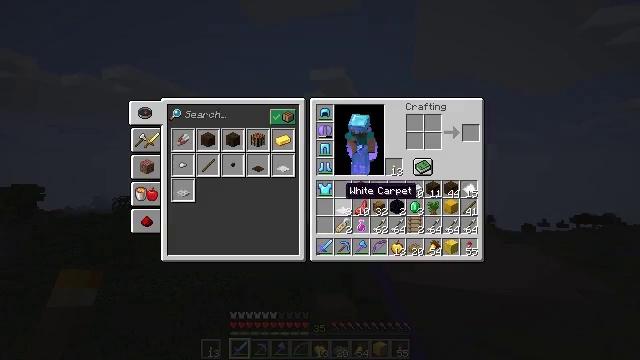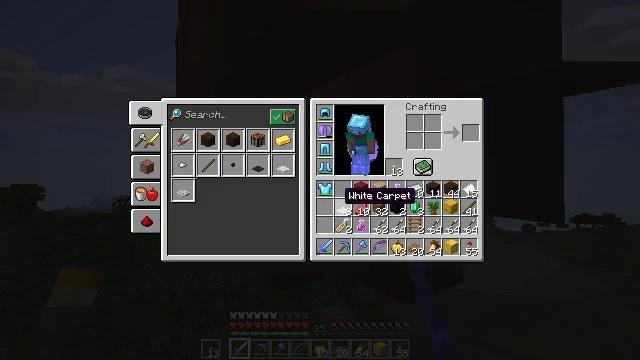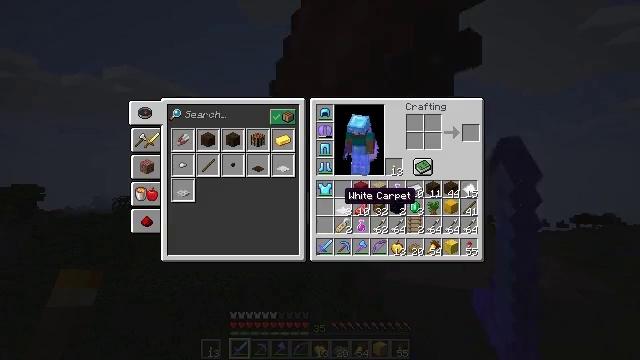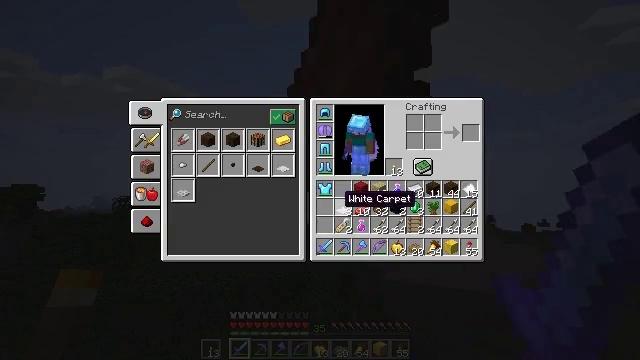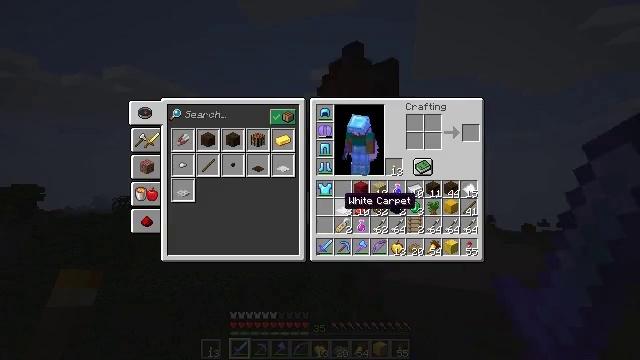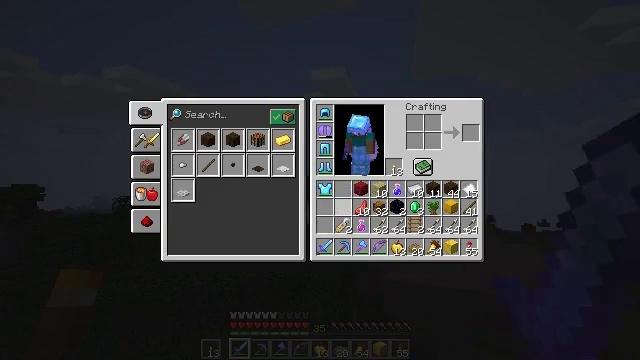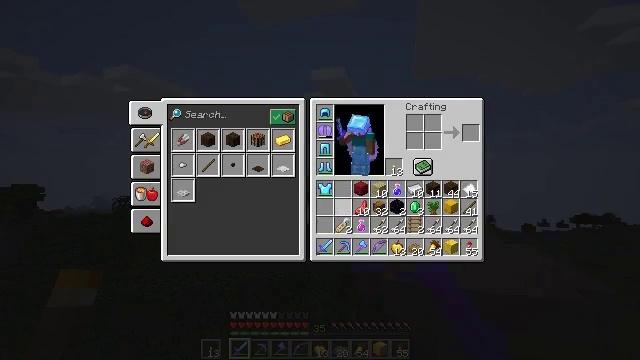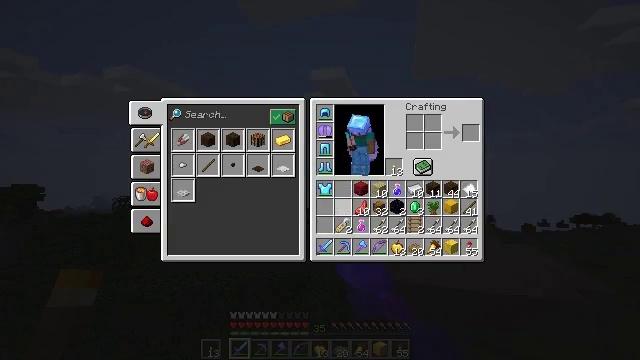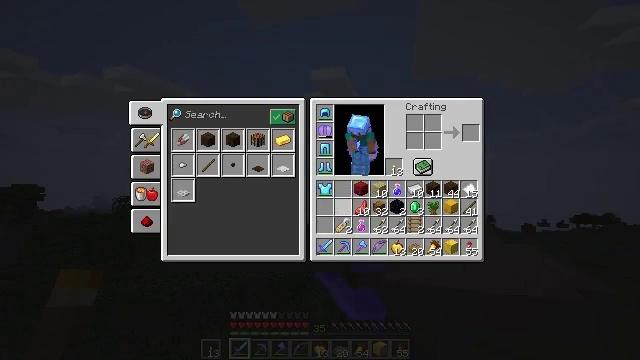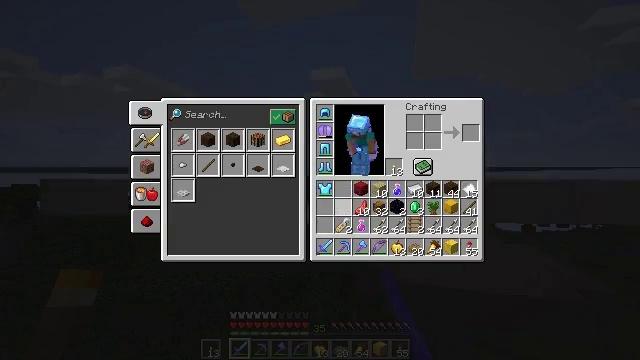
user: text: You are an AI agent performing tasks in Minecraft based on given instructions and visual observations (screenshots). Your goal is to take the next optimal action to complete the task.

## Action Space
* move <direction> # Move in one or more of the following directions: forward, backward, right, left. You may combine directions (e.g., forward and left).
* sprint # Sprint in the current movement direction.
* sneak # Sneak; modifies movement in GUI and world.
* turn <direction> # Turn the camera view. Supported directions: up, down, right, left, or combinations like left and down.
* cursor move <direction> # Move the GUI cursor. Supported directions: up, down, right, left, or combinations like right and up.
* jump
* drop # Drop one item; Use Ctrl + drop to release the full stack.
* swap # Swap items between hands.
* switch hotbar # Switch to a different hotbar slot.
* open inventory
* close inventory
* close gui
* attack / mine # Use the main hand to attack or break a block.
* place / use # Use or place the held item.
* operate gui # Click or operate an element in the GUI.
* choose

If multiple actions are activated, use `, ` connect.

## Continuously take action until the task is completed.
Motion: motion action
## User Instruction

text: Remove a white carpet from the inventory.
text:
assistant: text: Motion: sprint, open gui
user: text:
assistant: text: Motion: sprint
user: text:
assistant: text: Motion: sprint
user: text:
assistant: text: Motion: sprint
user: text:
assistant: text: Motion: sprint, drop
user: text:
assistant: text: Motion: sprint, drop
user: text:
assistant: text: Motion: sprint, drop
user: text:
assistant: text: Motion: sprint
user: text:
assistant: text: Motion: sprint
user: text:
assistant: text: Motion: sprint